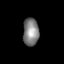
Tissue: skin
Cell type: Others
Senescence score: 0.7096
Nuclear area (px): 430
Mean DAPI intensity: 128.67